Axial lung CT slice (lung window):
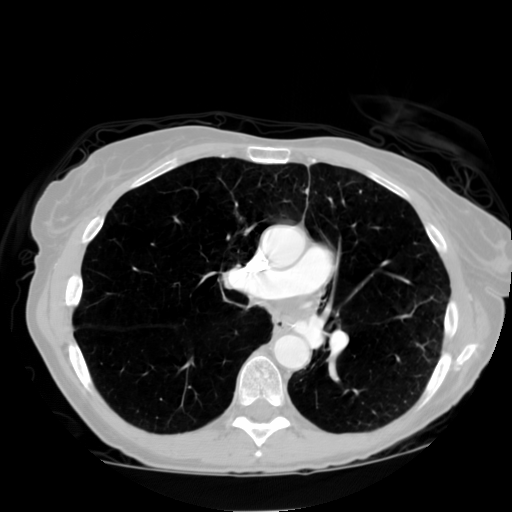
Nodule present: no